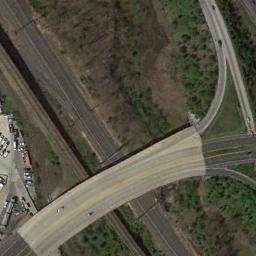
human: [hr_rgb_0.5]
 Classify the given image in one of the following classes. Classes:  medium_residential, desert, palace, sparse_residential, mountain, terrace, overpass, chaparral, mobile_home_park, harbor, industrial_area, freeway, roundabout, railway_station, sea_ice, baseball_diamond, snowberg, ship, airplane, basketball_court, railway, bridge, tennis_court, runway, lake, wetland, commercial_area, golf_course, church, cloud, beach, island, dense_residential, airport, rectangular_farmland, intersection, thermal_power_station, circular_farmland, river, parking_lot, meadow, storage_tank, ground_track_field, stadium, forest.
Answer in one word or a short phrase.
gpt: overpass